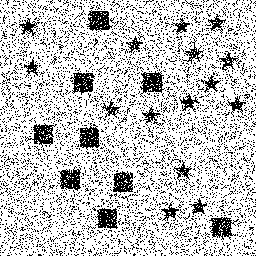
Squares: 9
Triangles: 0
Stars: 15
Total shapes: 24